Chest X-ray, PA view. Patient: 62 years old, sex F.
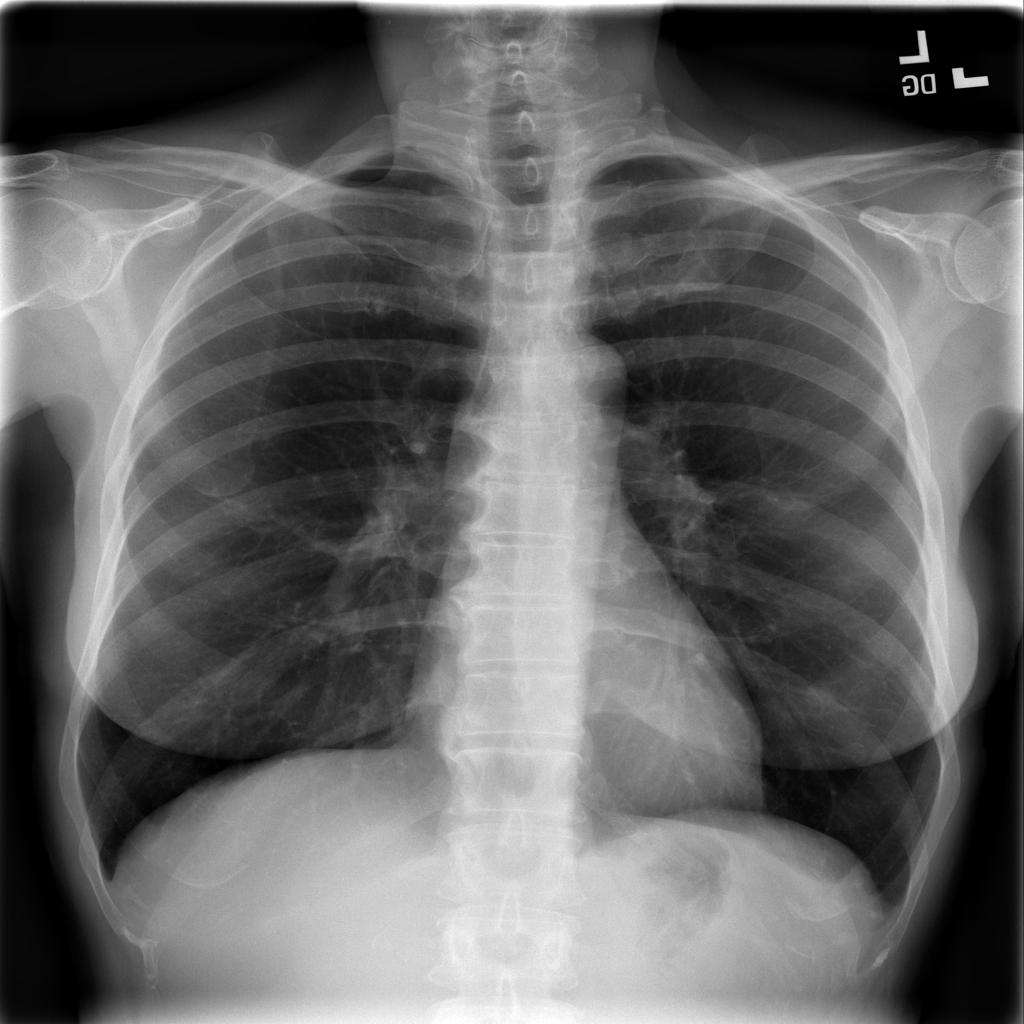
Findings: No Finding